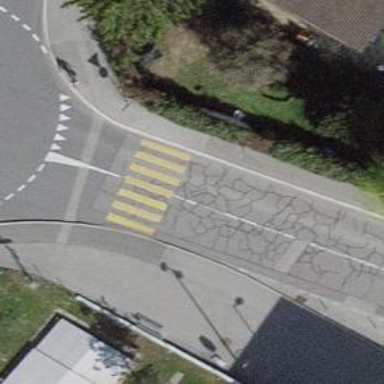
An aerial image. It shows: Zebra crossing on the road.